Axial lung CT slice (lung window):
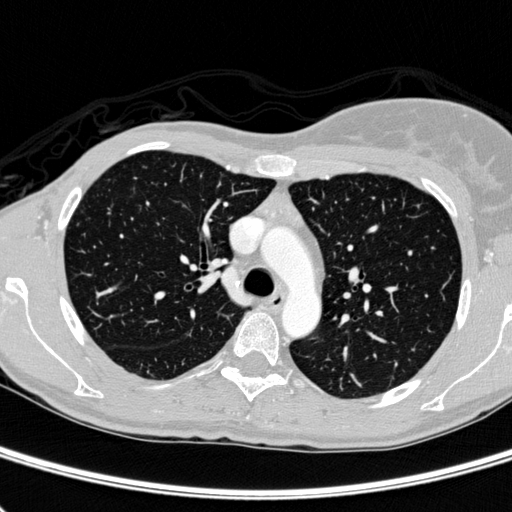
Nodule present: no